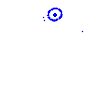
Particle: proton